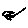
Label: zigzag